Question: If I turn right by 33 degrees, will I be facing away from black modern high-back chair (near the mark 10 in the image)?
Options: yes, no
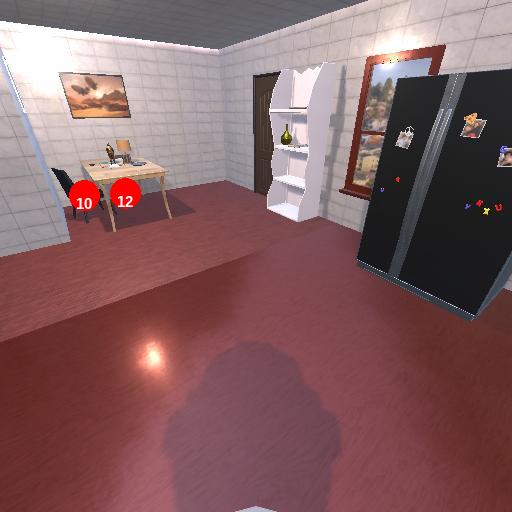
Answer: yes